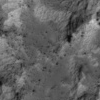
Atmospheric dust classification: not_dusty